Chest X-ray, PA view. Patient: 34 years old, sex M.
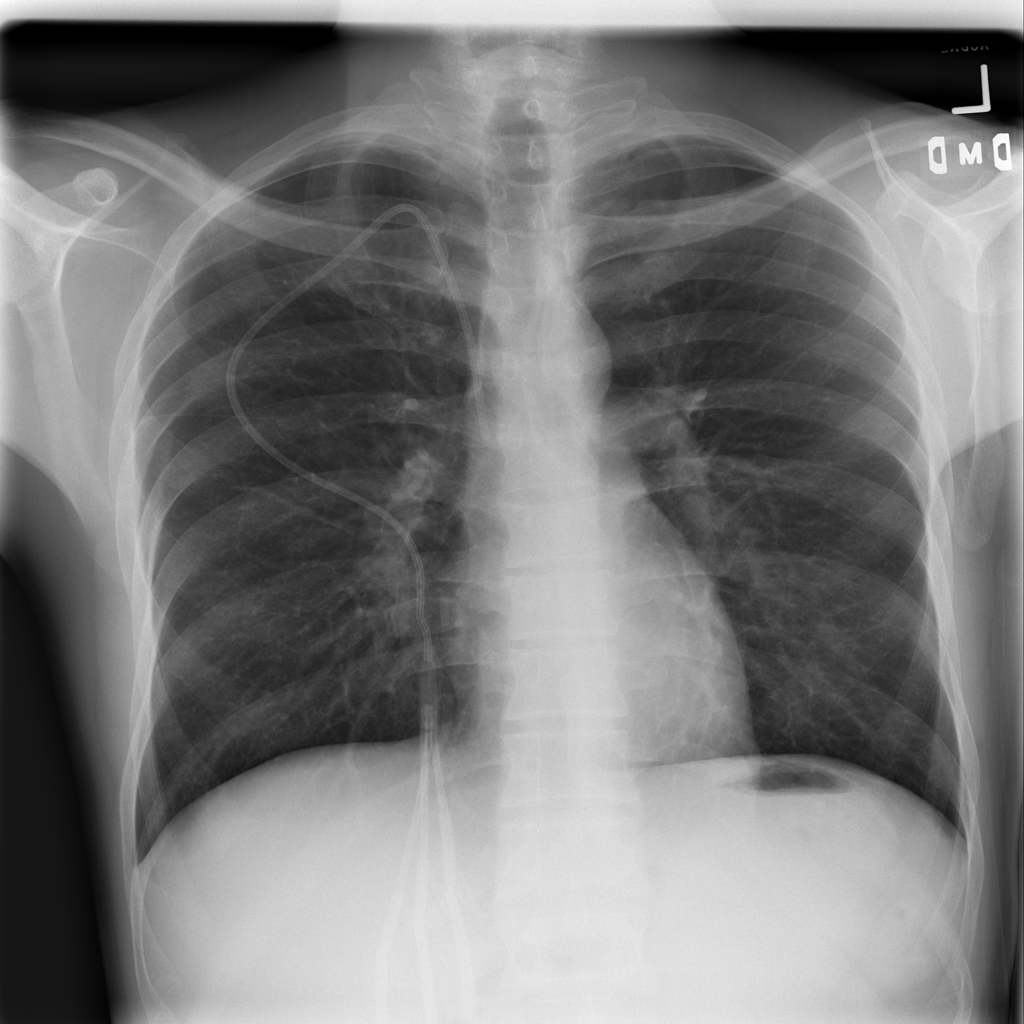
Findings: No Finding